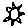
Label: sun